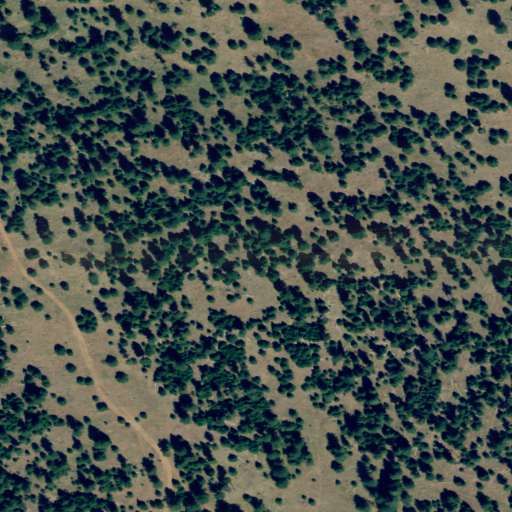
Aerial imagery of plain(s) in Oregon named Badger Flat containing evergreen forest, shrub, and herbaceous wetlands